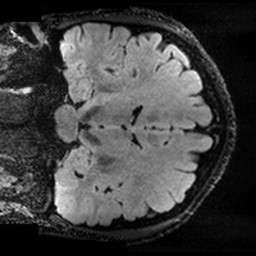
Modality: FLAIR
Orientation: coronal
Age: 25
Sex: male
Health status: healthy
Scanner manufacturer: ge
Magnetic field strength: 3 T
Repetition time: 5 s
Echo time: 0.08987 s